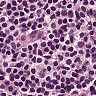
Metastatic tissue present: no